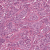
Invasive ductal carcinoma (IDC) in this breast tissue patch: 1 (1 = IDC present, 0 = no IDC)